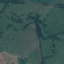
Land use / land cover: Pasture